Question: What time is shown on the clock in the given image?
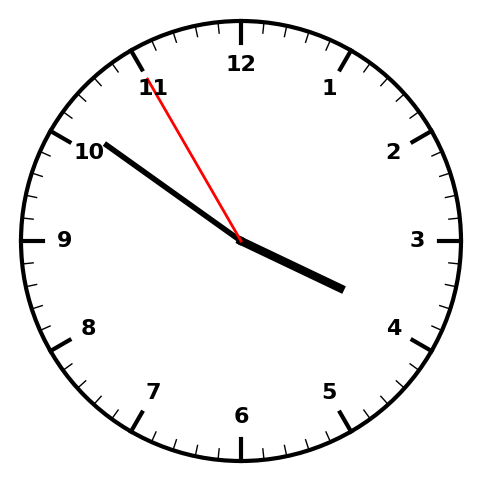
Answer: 03:50:55